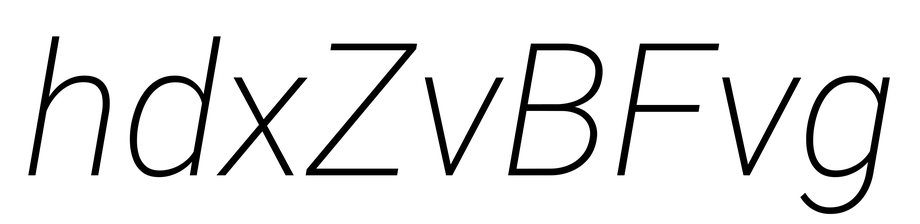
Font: Roboto-Italic_ExtraLight_Italic